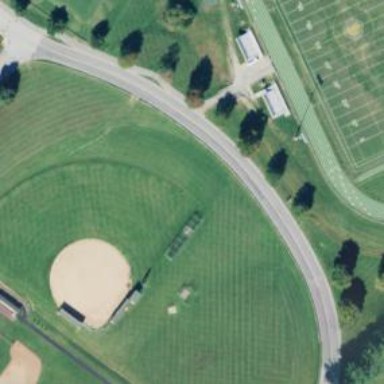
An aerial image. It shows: Baseball pitch for leisure land activities.